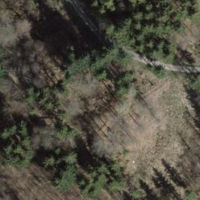
EUNIS habitat code: 44
Species observed at this site:
Lysimachia nemorum